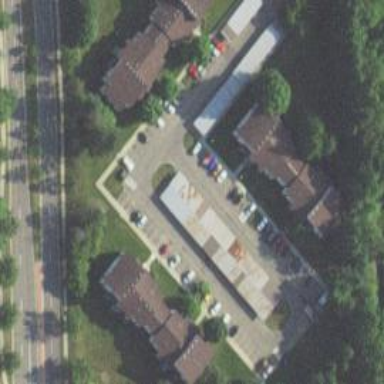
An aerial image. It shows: Carport structure.